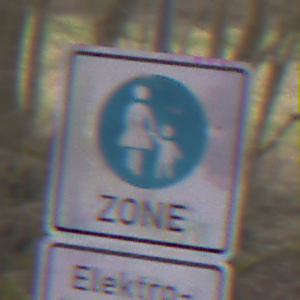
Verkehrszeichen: BeginnFussgaengerzone
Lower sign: BesondereFahrzeugeUndTransportgueter11
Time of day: MorningAfternoon
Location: Outdoor (Nature)
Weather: Overcast
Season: Autumn
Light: Natural